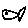
Label: fish